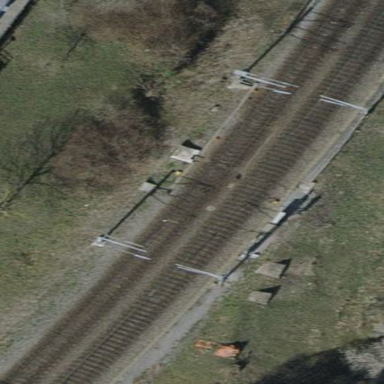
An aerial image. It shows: Railway area.